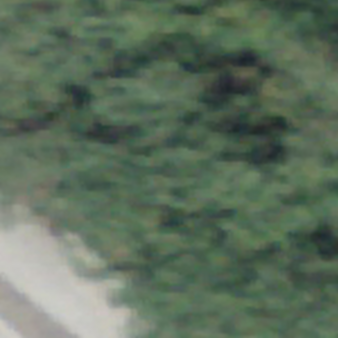
Label: other